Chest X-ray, PA view. Patient: 20 years old, sex M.
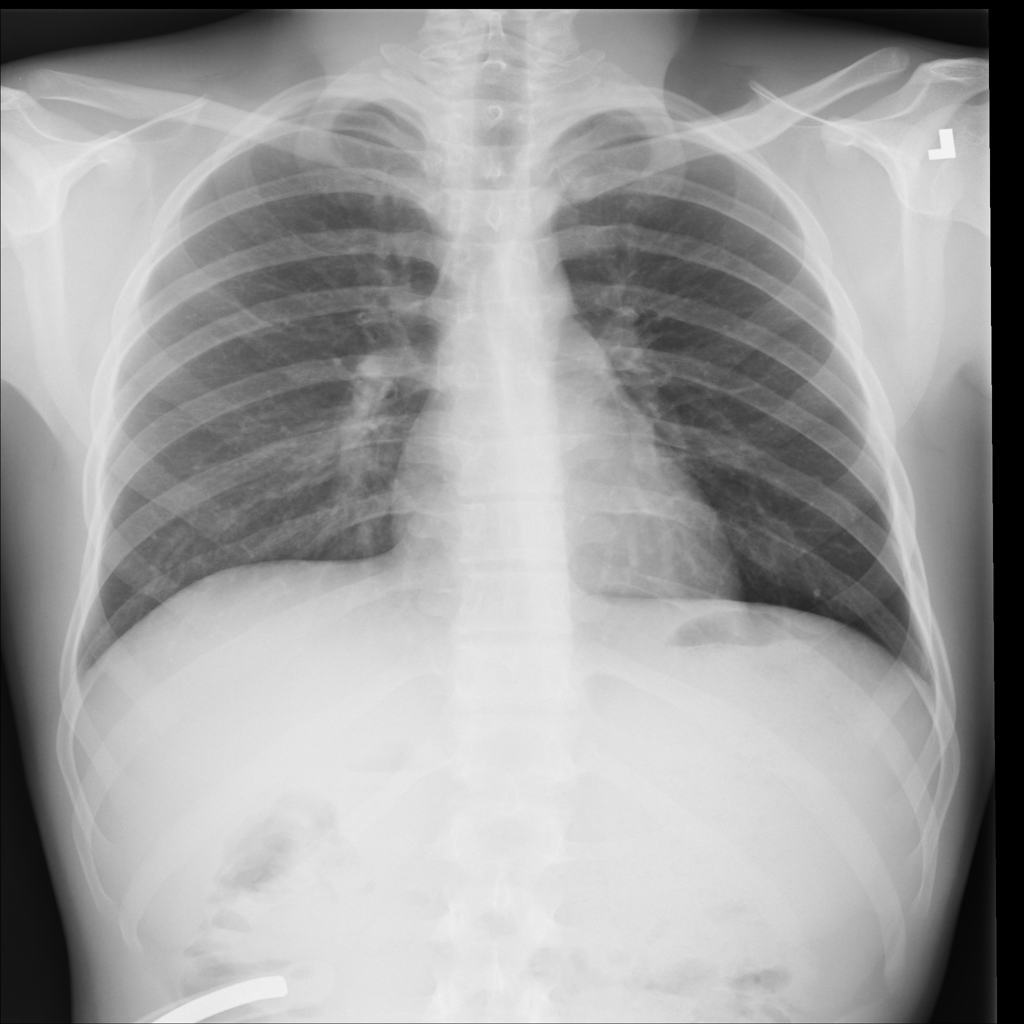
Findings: No Finding